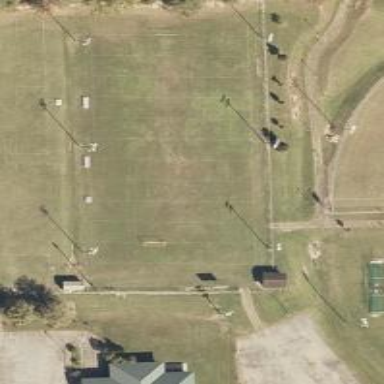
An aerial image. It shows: Soccer pitch designated for leisure and sports activities.